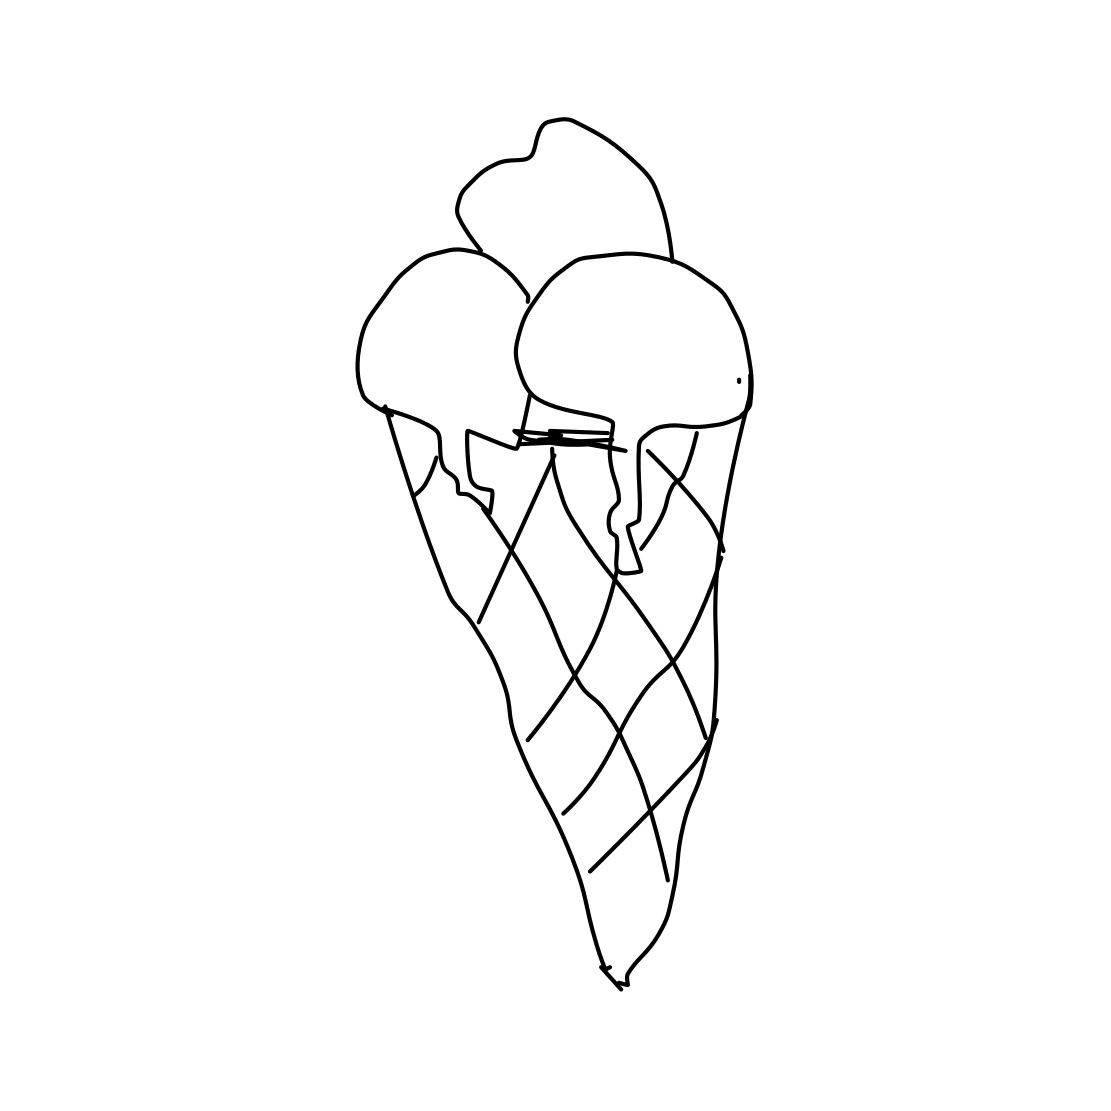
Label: ice-cream-cone